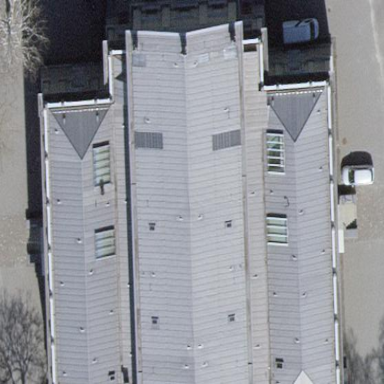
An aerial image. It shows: Building with gabled grey metal roof.